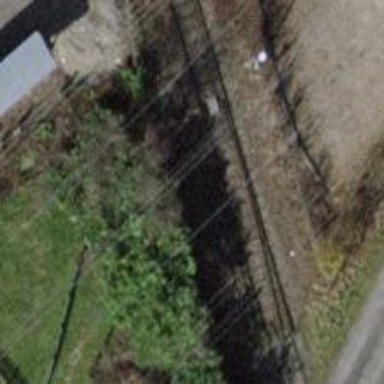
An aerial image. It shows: Railway switch.